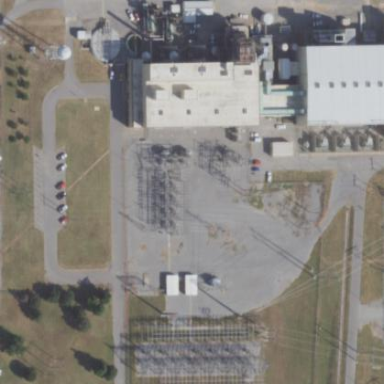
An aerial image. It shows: Power substation.